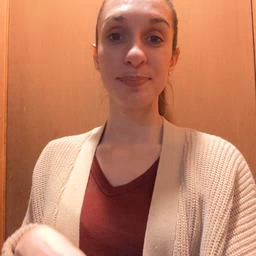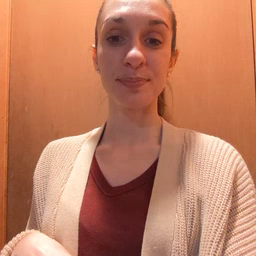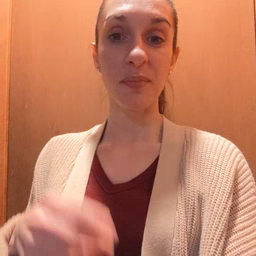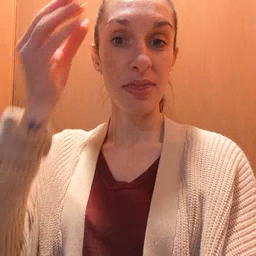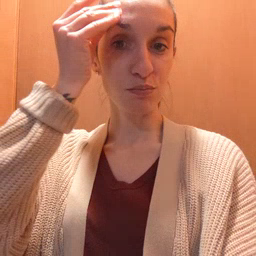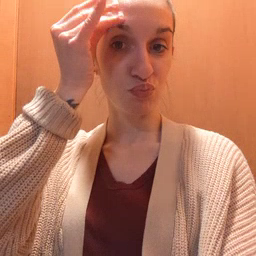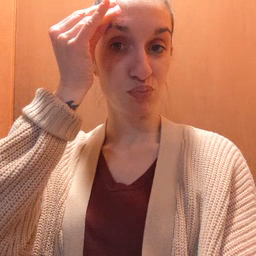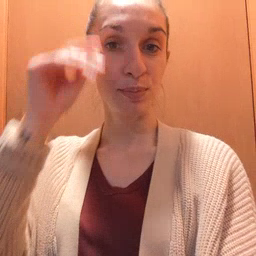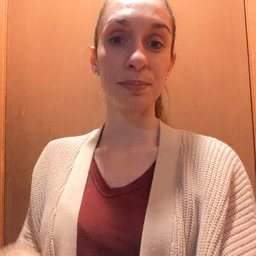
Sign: think